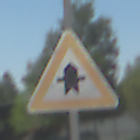
Verkehrszeichen: Vorfahrt
Umgebung: Outdoor, Nature
Tageszeit: Midday
Wetter: Clear
Licht: Natural
Jahreszeit: NotSpecified
Kontrast: HighContrast